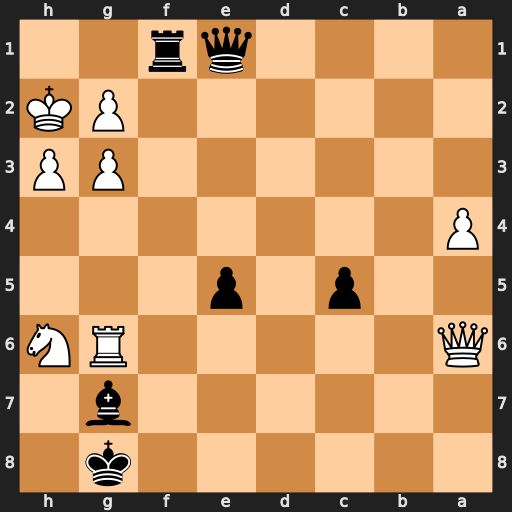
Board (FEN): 6k1/6b1/Q5RN/2p1p3/P7/6PP/6PK/4qr2
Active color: b
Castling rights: -
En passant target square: -
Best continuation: Kh7 Rxg7+ Kxg7